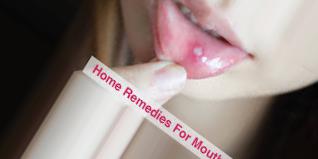
Condition: Mouth Ulcer